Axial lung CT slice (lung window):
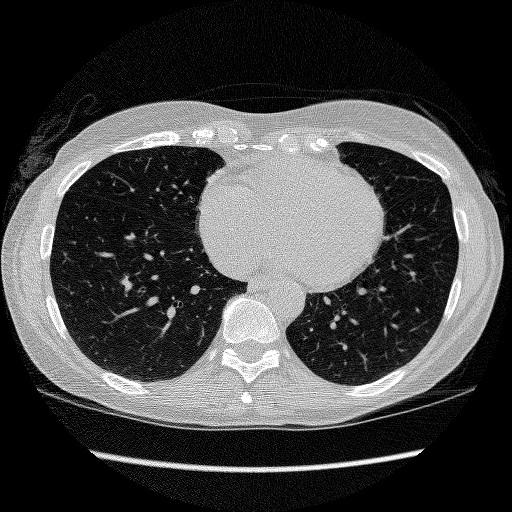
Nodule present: no